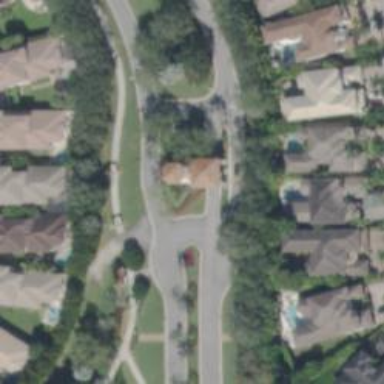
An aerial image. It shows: Residential road.